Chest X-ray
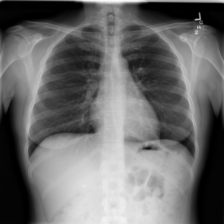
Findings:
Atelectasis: negative
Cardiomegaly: negative
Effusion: negative
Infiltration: negative
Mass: negative
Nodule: negative
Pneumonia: negative
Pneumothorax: negative
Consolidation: negative
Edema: negative
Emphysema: negative
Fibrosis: negative
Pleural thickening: negative
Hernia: negative